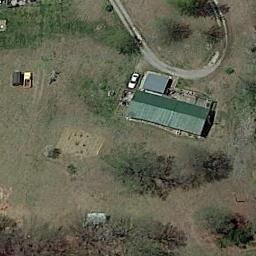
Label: sparse_residential